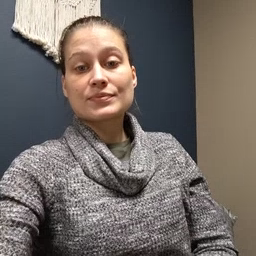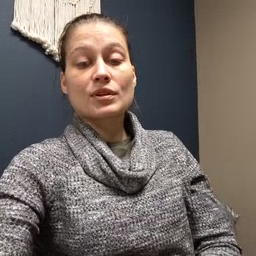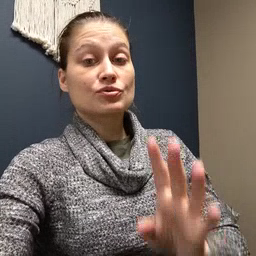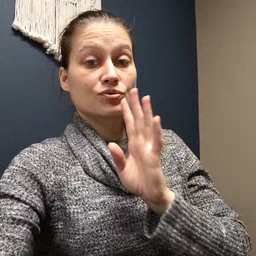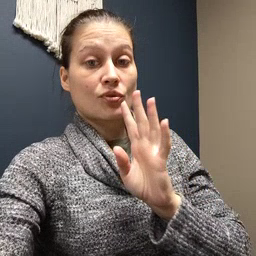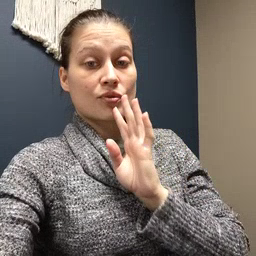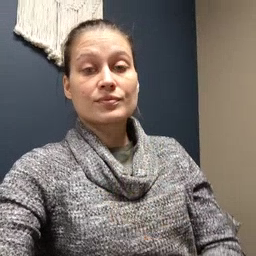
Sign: talk